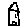
Label: house